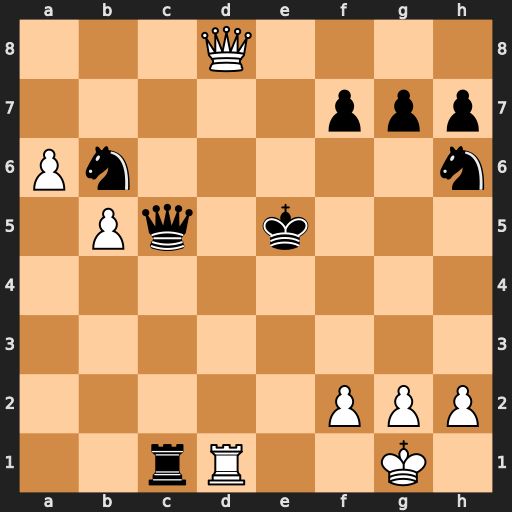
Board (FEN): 3Q4/5ppp/Pn5n/1Pq1k3/8/8/5PPP/2rR2K1
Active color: w
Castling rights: -
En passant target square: -
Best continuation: Qg5+ Ke6 Qxc1 Qxc1 Rxc1